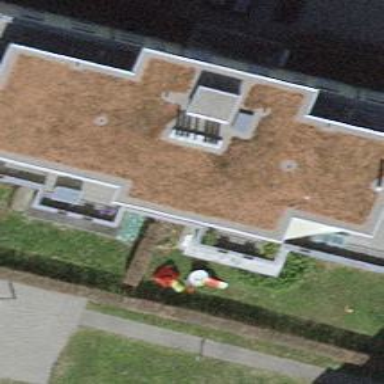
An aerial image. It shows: Flat roof tile building consisting of apartments.